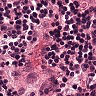
Metastatic tissue present: no